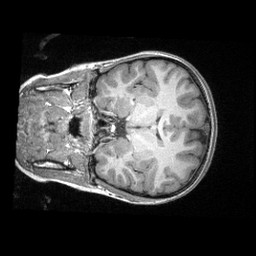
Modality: T1w
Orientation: coronal
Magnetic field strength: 3 T